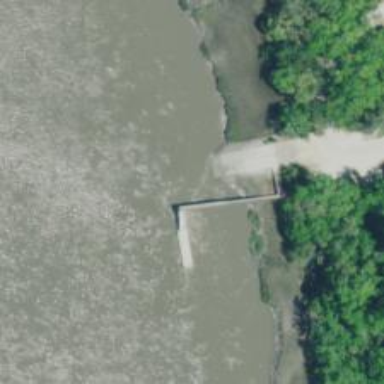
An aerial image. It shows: Slipway on service road.